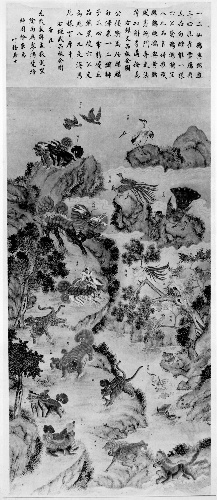
Artist: Zhuwu Jushi
Date: late 19th century
Object type: Hanging scroll
Classification: Paintings
Medium: Hanging scroll; ink and color on silk
Culture: China
Period: Qing dynasty (1644–1911)
Dimensions: 49 1/2 x 24 1/2 in. (125.7 x 62.2 cm)
Department: Asian Art
Credit line: Fletcher Fund, 1942
Accession year: 1942
Repository: Metropolitan Museum of Art, New York, NY
Tags: Landscapes|Animals|Birds